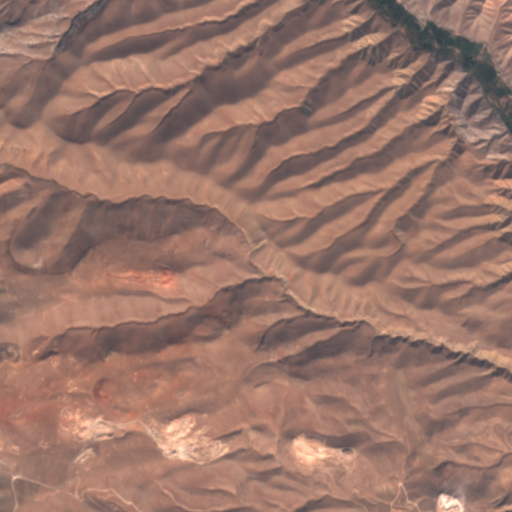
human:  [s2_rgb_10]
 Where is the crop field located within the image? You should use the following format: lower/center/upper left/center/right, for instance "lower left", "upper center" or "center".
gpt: The crop field is located in the upper right of the image.
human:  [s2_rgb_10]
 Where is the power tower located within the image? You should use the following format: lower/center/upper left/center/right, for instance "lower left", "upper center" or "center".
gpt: The power tower is located in the lower left of the image.
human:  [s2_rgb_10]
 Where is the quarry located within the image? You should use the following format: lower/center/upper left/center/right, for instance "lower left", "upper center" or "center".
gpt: The quarry is located in the lower left of the image.
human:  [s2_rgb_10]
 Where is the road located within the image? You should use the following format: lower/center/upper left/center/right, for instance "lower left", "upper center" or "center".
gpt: There is no road in the image.